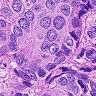
Metastatic tissue present: yes